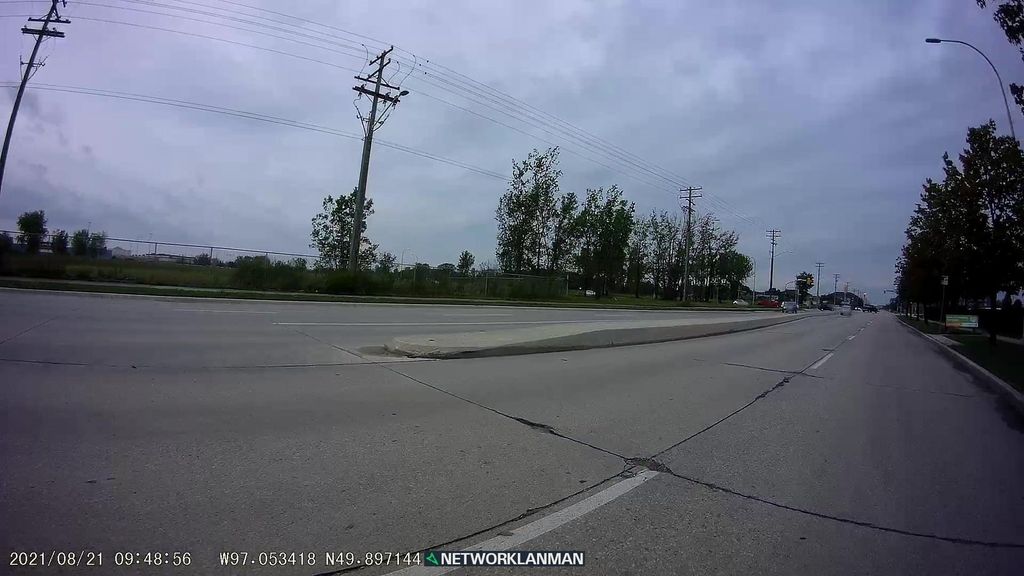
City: winnipeg